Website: apple-inc
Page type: customer-info-address
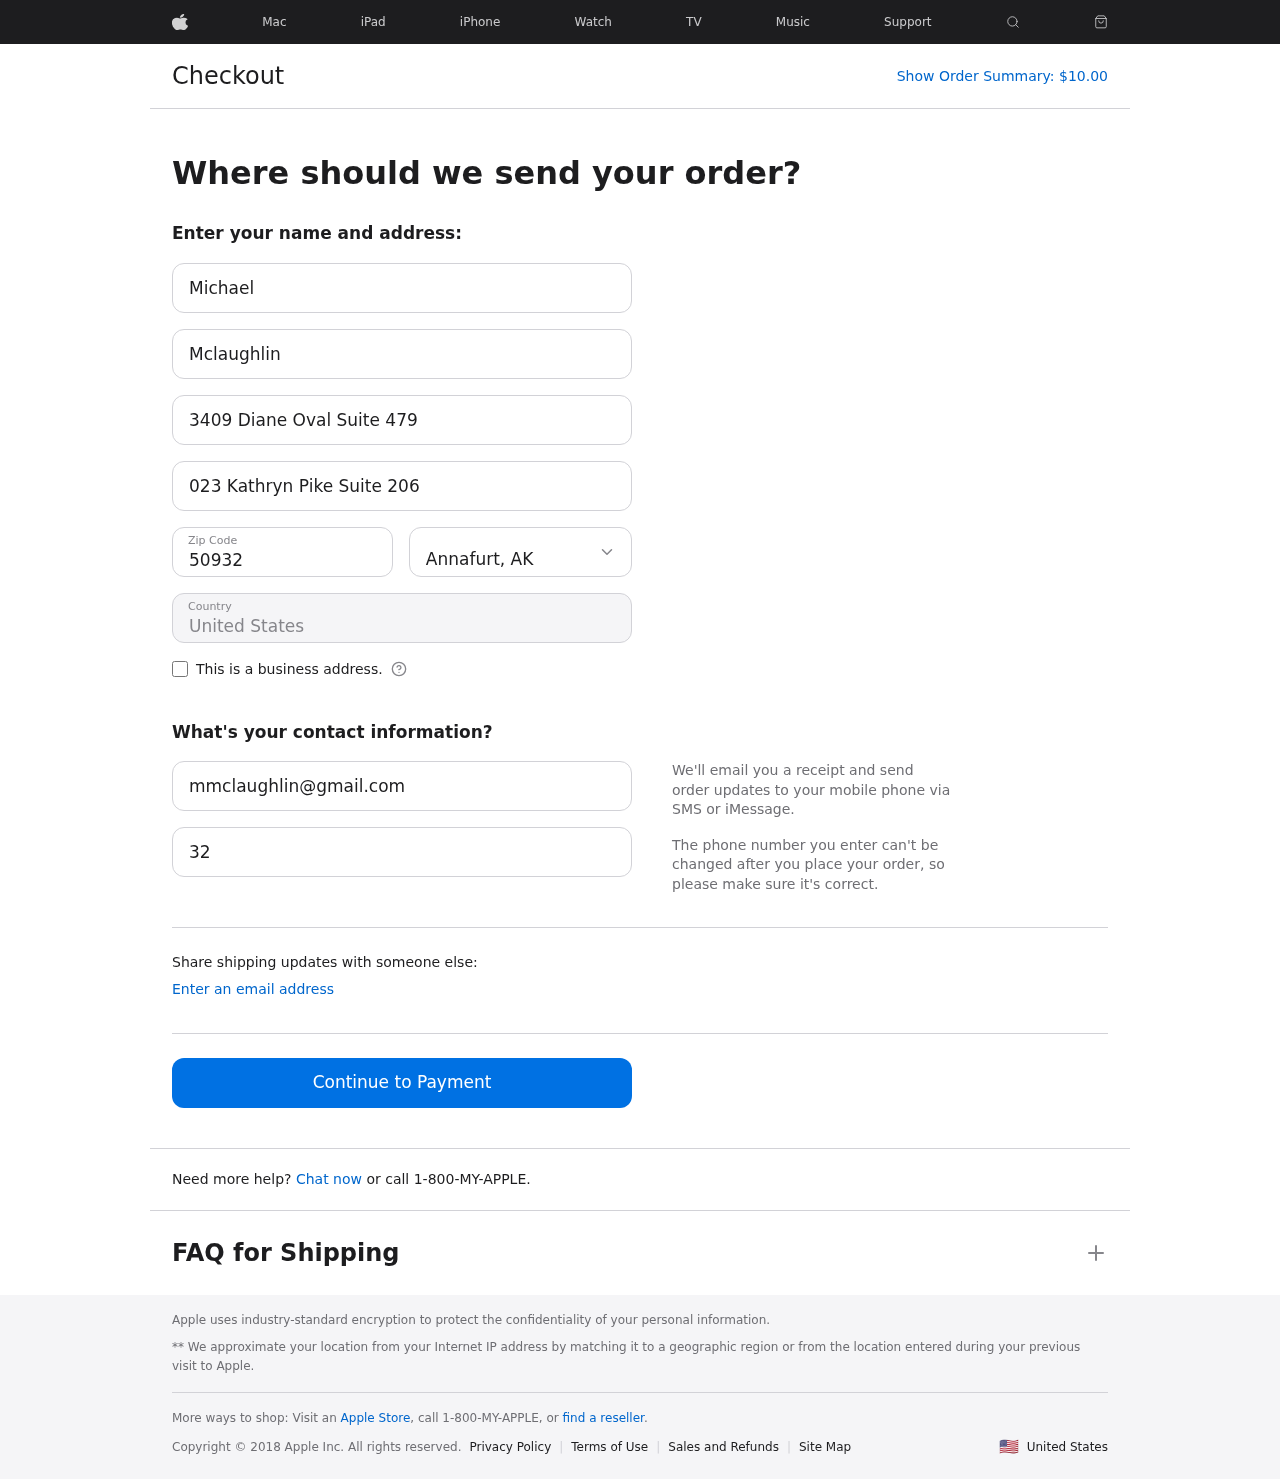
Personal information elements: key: PII_CITY_STATE
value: Annafurt, AK
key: PII_COUNTRY
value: United States
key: PII_EMAIL
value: mmclaughlin@gmail.com
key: PII_FIRSTNAME
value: Michael
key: PII_LASTNAME
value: Mclaughlin
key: PII_PHONE
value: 3246120771
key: PII_POSTCODE
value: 50932
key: PII_STREET
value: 3409 Diane Oval Suite 479
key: PII_STREET2
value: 023 Kathryn Pike Suite 206
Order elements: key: ORDER_TOTAL
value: $10.00